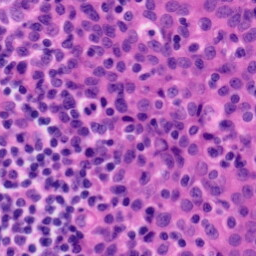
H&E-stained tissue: Tonsil